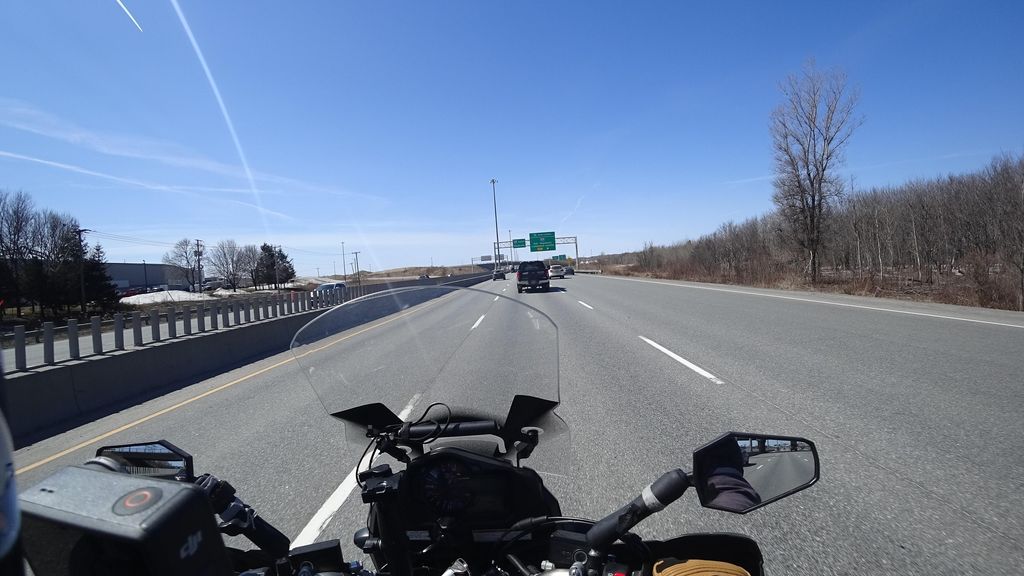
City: quebec_city